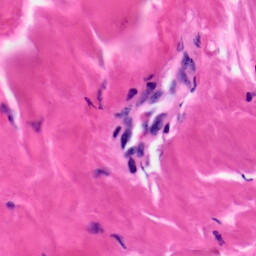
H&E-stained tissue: Skin